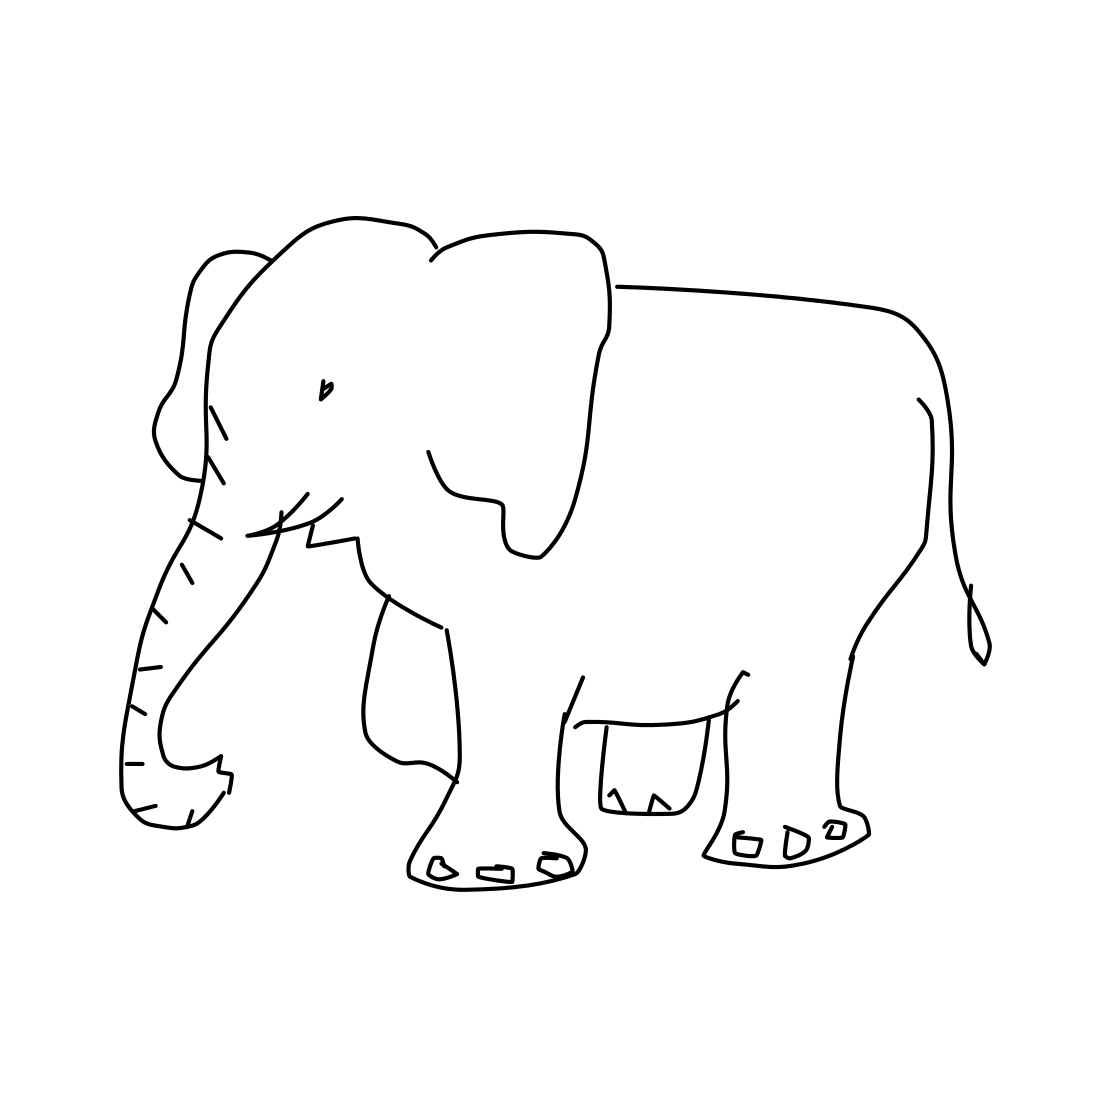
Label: elephant